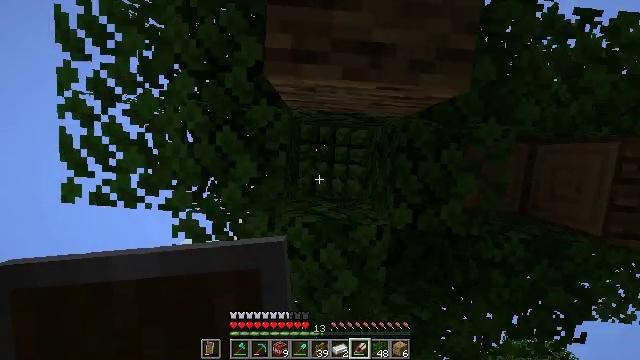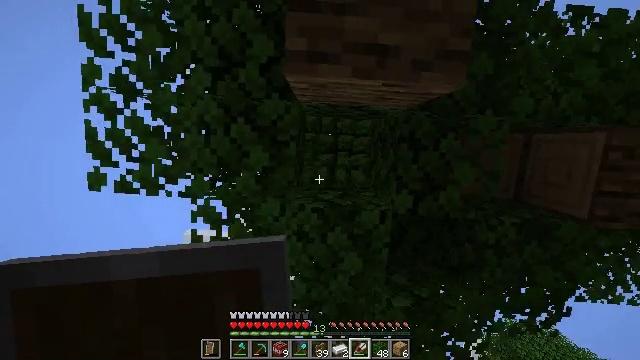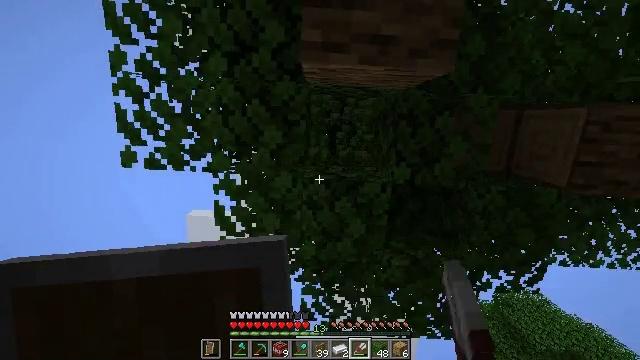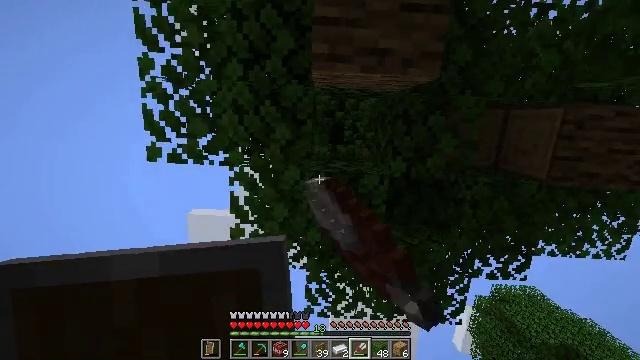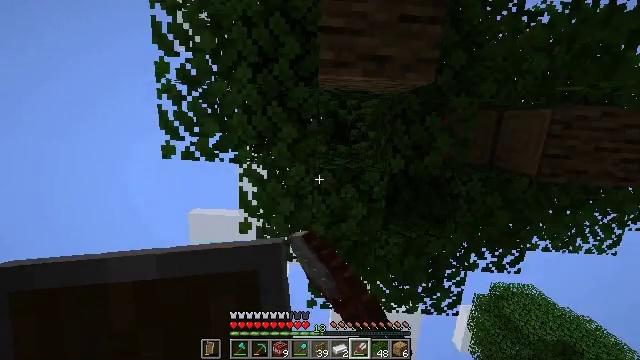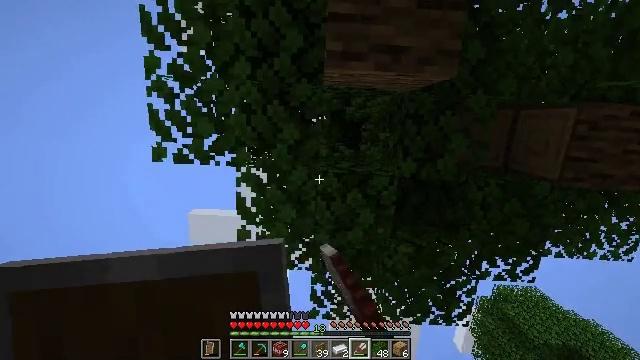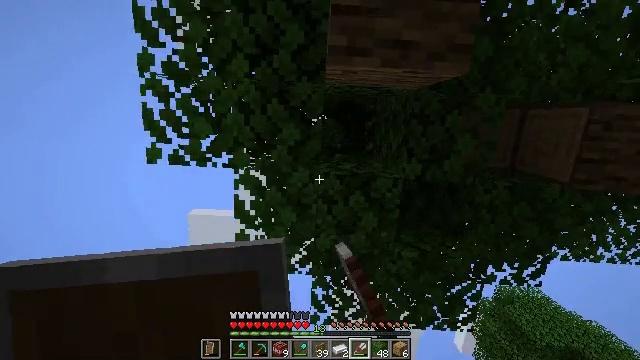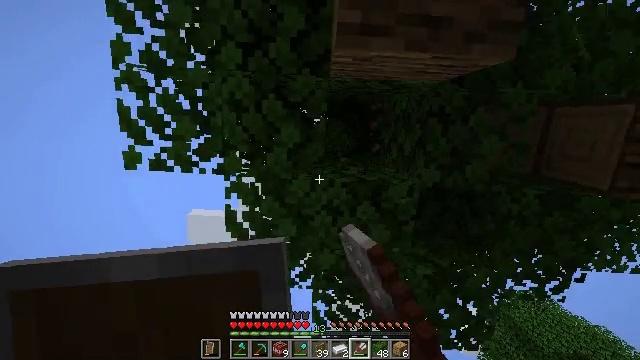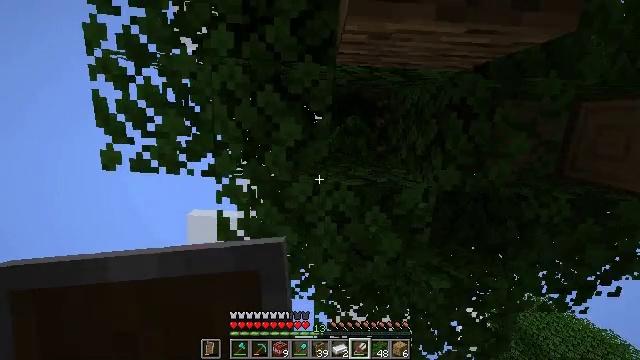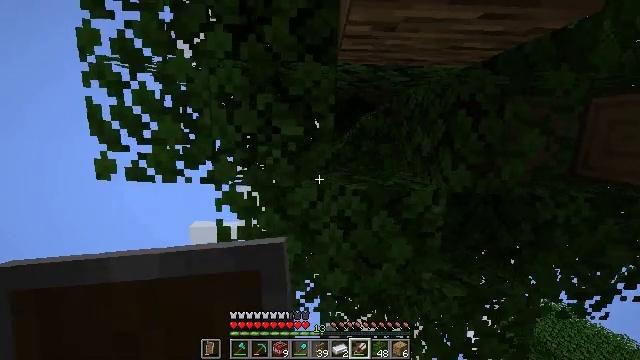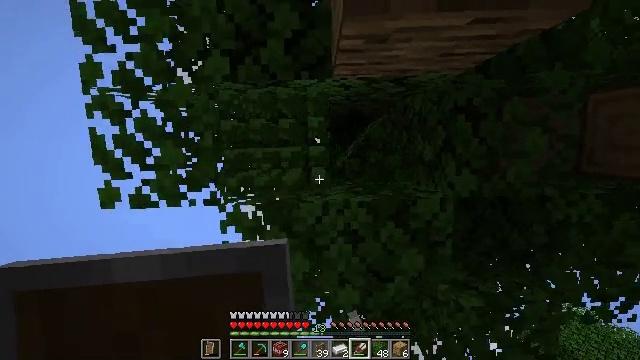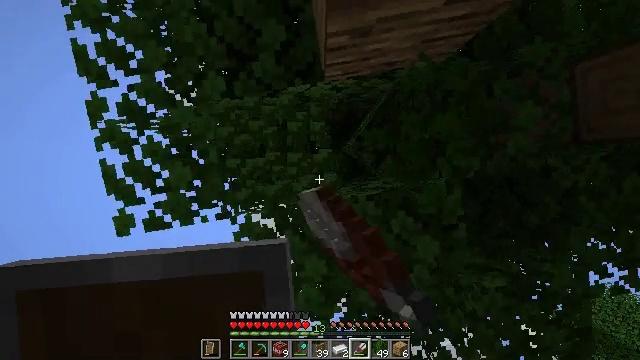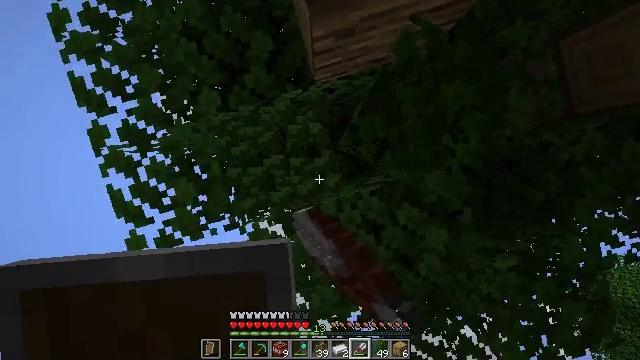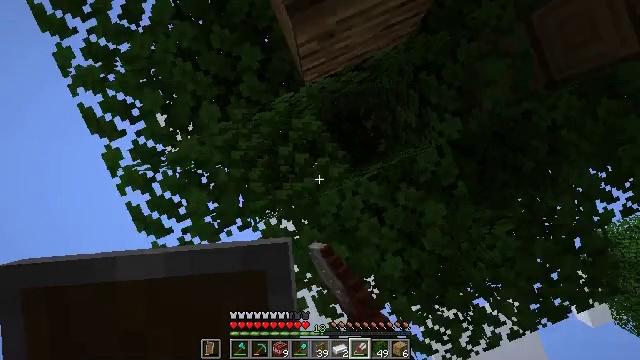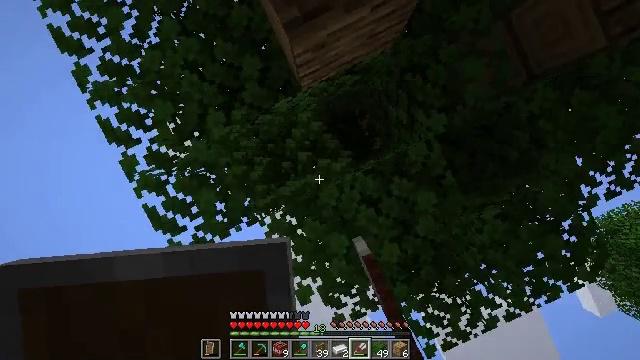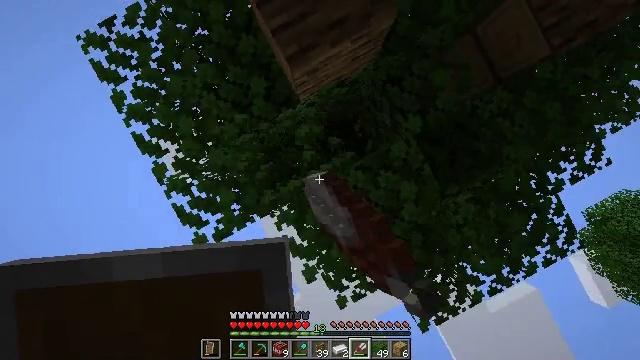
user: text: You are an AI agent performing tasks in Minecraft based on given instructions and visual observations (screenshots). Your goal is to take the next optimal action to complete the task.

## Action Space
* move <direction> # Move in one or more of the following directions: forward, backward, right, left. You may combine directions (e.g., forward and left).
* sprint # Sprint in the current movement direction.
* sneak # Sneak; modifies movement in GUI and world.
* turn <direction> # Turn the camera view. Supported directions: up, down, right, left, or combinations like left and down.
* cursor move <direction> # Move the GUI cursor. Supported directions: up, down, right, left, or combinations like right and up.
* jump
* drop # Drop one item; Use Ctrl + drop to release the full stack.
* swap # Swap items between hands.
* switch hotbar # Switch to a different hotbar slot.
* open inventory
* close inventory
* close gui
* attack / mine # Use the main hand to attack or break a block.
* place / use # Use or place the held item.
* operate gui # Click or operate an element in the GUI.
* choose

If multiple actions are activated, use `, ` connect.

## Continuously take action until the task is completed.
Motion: motion action
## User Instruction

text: Break oak leaves from the trees.
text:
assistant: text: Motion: turn down, attack / mine, jump
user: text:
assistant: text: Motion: turn down, attack / mine, jump
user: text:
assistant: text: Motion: attack / mine, jump
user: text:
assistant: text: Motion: attack / mine, jump
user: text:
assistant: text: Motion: attack / mine, jump
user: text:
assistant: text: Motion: attack / mine, jump
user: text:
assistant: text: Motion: move forward, attack / mine, jump
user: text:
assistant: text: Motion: move forward, attack / mine, jump
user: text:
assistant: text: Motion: move forward, turn left and up, attack / mine, jump
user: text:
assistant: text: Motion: move forward, turn left and up, attack / mine, jump
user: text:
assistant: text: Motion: turn left and up, attack / mine, jump
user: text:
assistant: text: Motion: turn left, attack / mine, jump
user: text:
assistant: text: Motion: turn left, attack / mine, jump
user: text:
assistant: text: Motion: turn left, attack / mine, jump
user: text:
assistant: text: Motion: turn left and up, attack / mine, jump
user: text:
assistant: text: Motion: attack / mine, jump
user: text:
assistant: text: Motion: attack / mine, jump
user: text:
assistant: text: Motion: turn right, attack / mine, jump
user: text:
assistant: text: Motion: turn right, attack / mine, jump
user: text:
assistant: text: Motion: turn right and down, attack / mine, jump
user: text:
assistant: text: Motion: turn right and down, attack / mine, jump
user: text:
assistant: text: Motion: turn right and down, attack / mine, jump
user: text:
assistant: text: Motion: move forward, turn right and down, attack / mine, jump
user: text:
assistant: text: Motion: move forward, turn right and down, attack / mine, jump
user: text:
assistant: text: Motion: move forward, turn right and down, attack / mine, jump
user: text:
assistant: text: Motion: move forward, attack / mine, jump
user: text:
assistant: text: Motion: attack / mine, jump
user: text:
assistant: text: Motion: turn right and up, attack / mine, jump
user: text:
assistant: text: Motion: turn right and up, attack / mine, jump
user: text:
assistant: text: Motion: turn right and up, attack / mine, jump